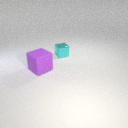
small cyan metal cube behind large purple rubber cube